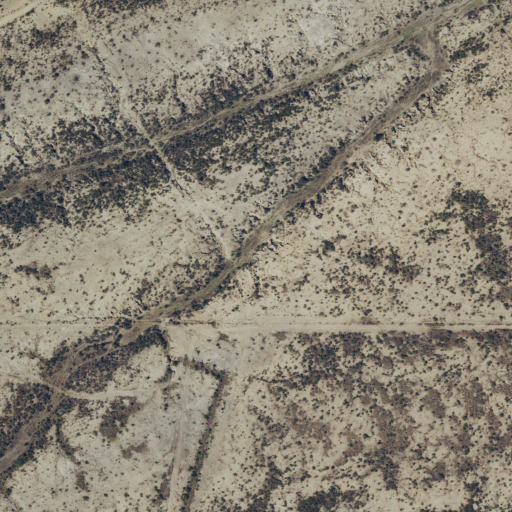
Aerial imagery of valley in Texas named Monument Draw containing shrub, grassland, and open development